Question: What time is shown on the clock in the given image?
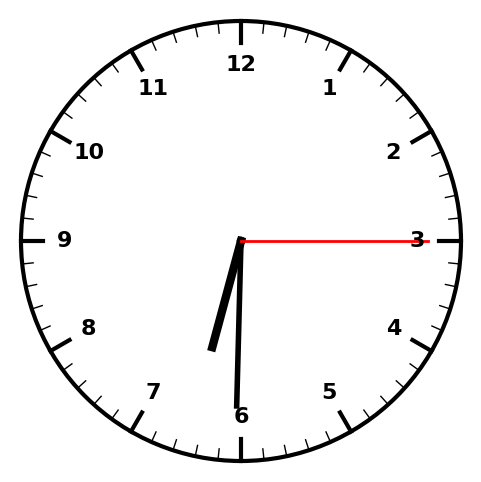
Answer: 06:30:15